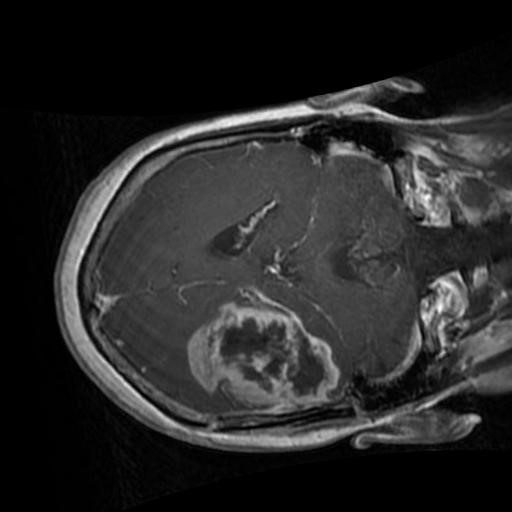
Label: brain_glioma